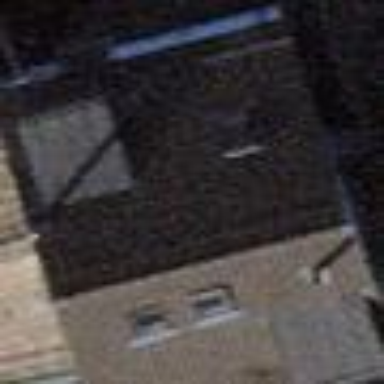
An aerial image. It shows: Building with pitched roof.